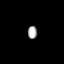
Tissue: prostate
Cell type: Fibroblasts
Senescence score: 0.7083
Nuclear area (px): 116
Mean DAPI intensity: 172.767